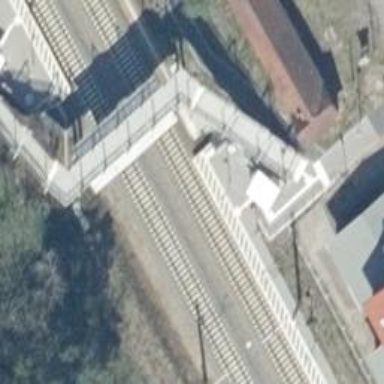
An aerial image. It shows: Public transport station located at railway halt.